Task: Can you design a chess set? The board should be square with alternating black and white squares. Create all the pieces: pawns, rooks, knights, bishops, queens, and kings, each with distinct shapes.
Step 2485:
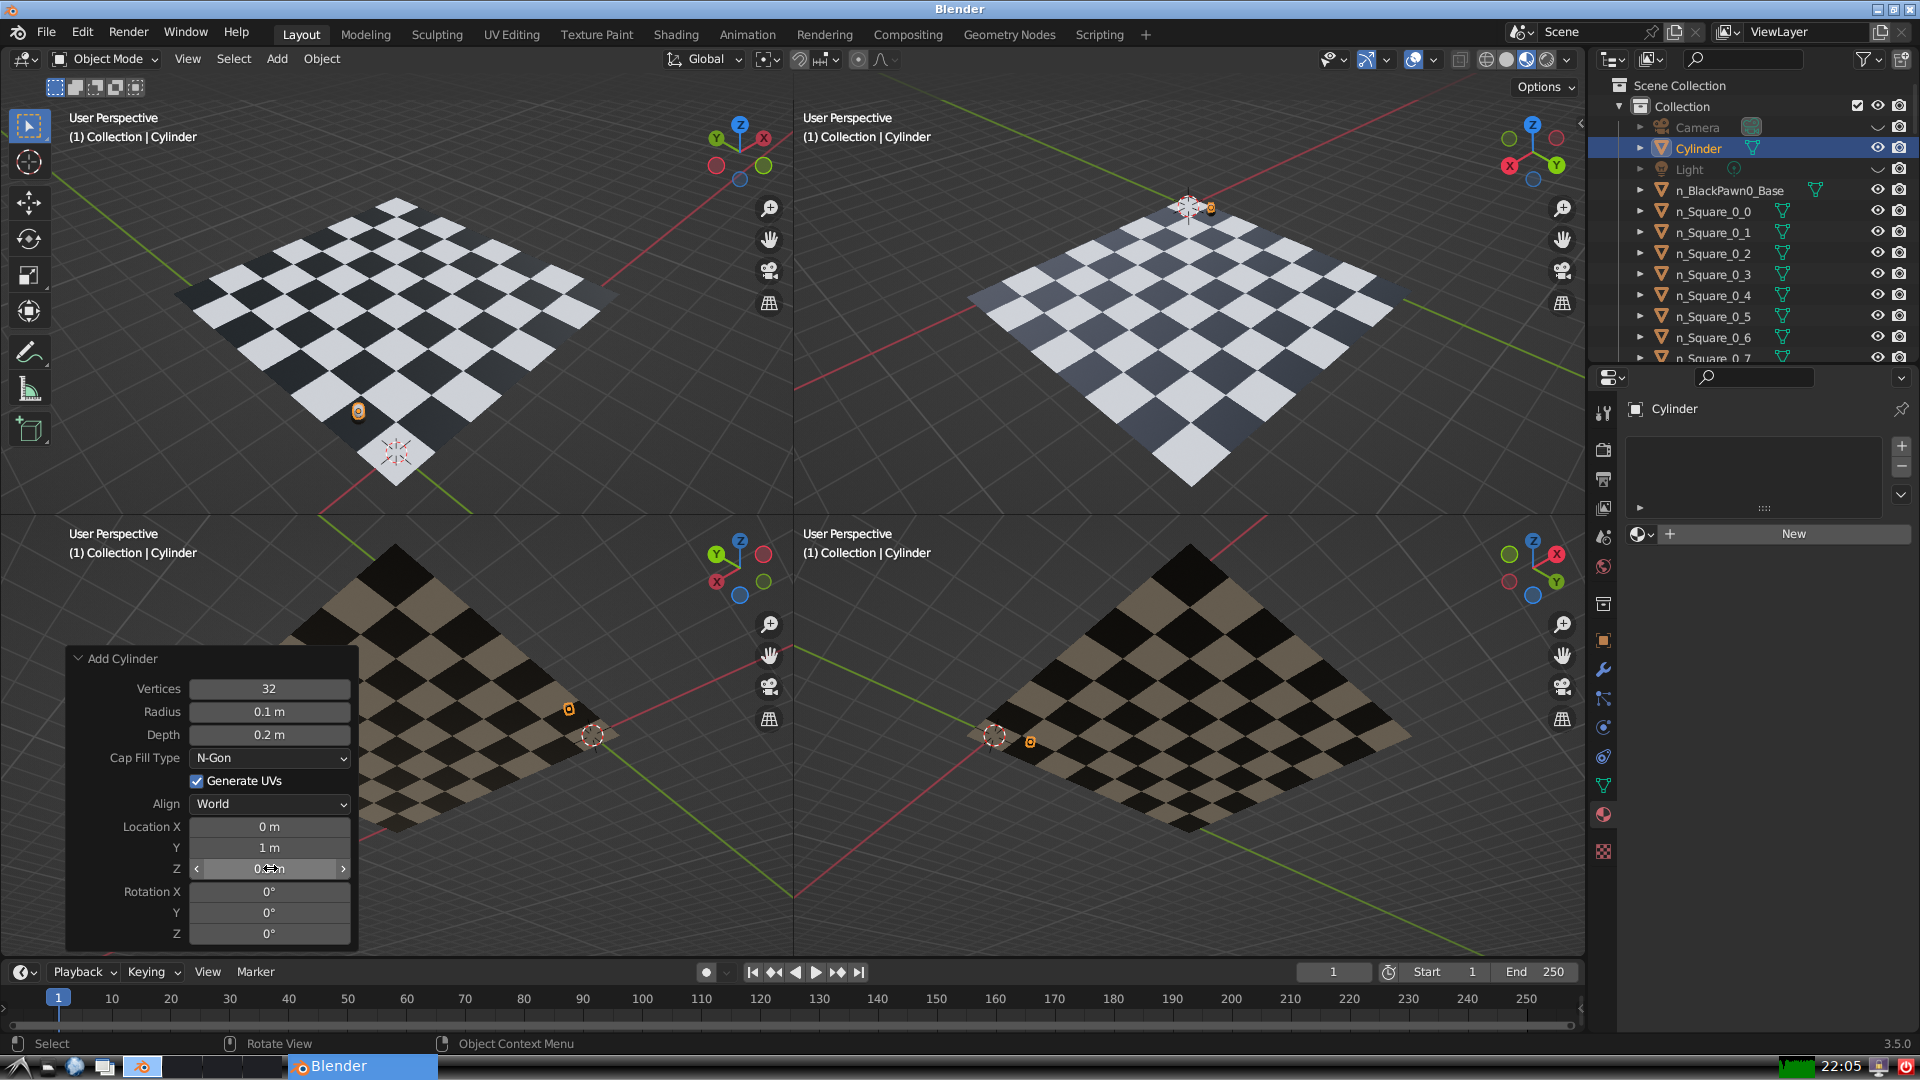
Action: {"mouse_move": [960, 540]}